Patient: sex F, age 35
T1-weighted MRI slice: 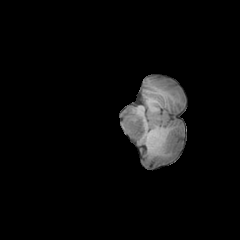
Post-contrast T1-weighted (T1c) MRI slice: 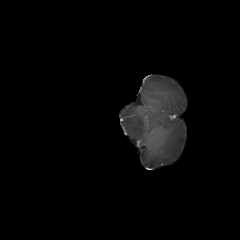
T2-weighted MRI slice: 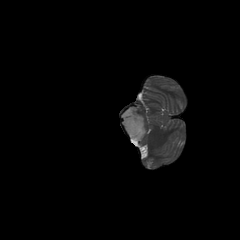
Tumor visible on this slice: yes
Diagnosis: Astrocytoma, IDH-mutant
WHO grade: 3